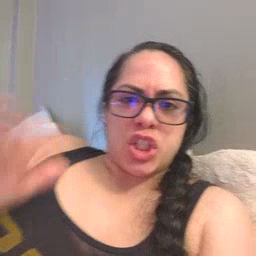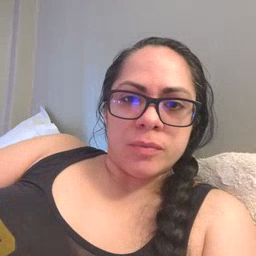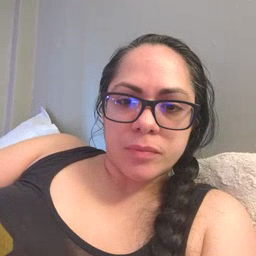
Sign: finish